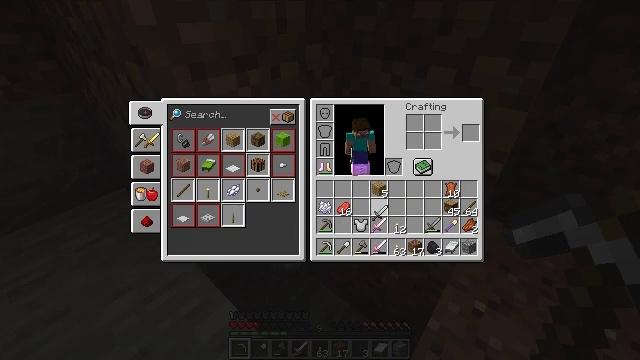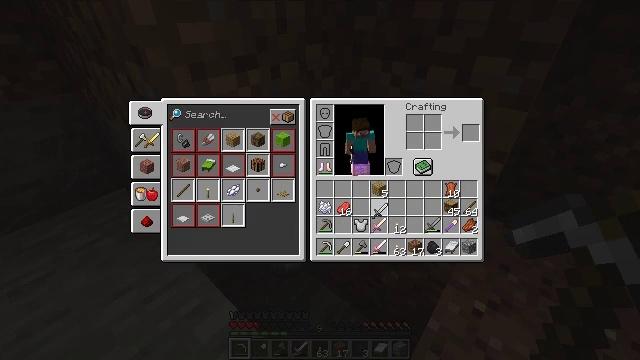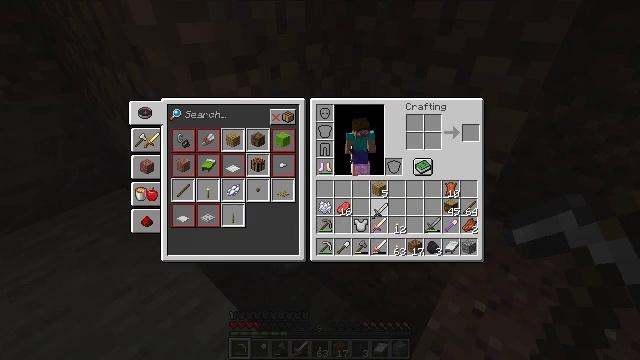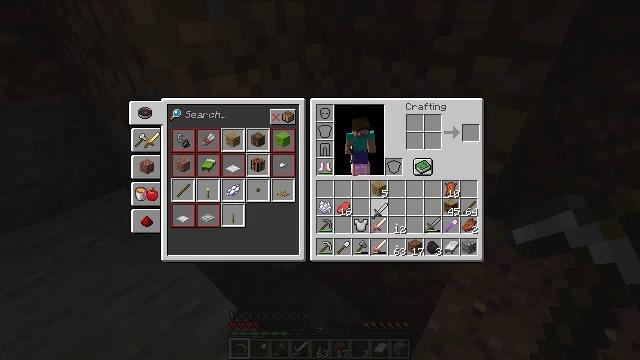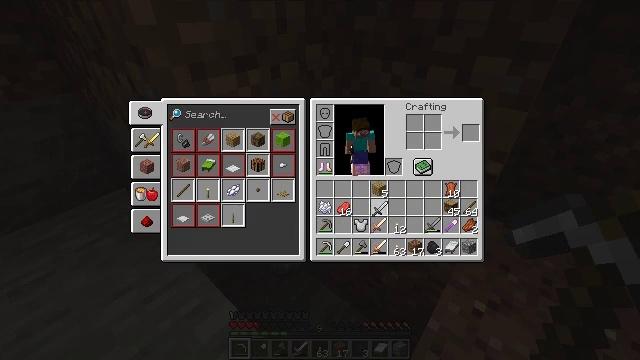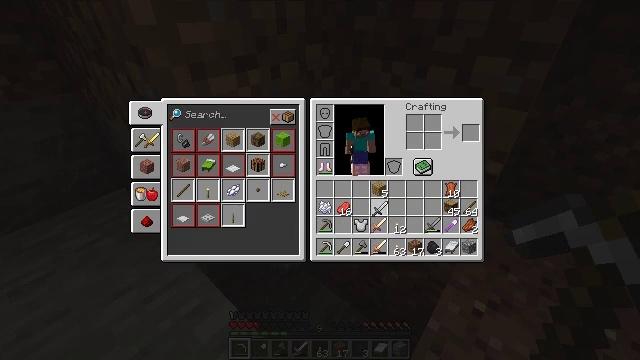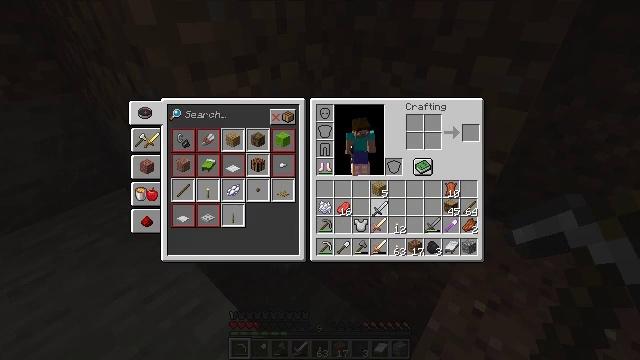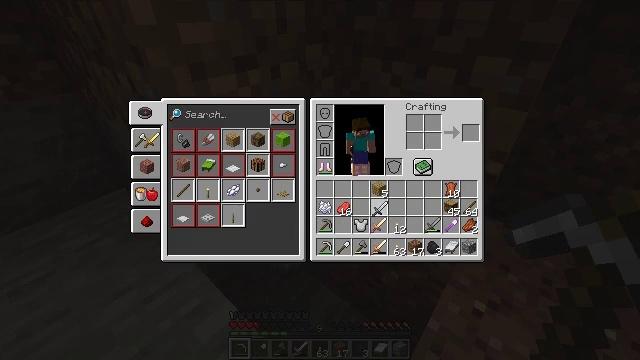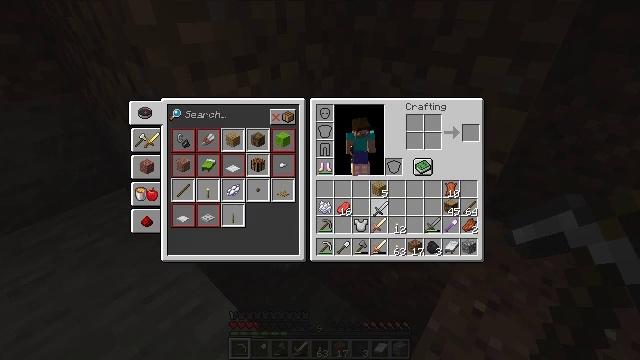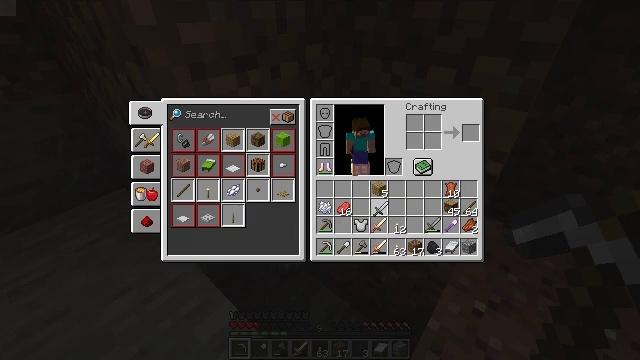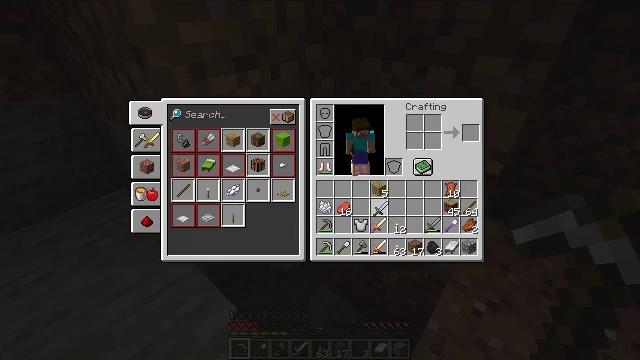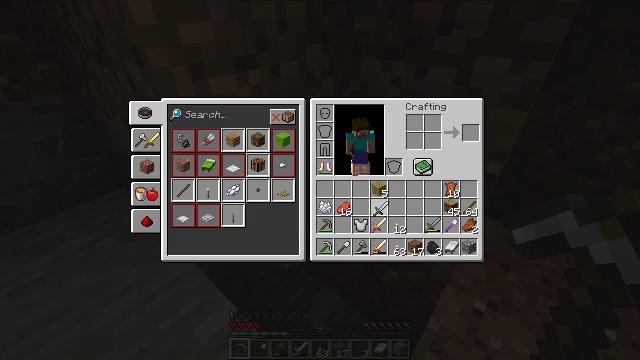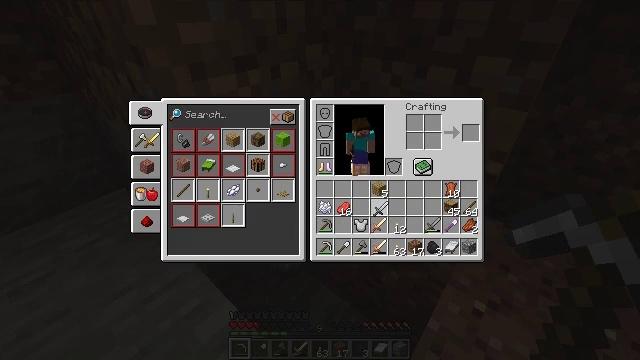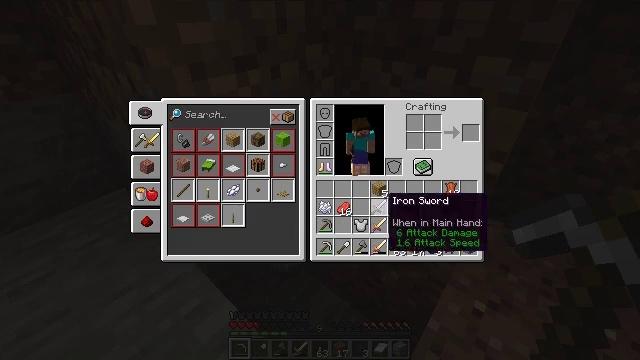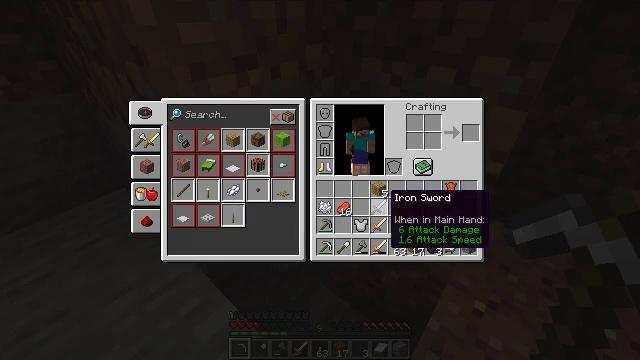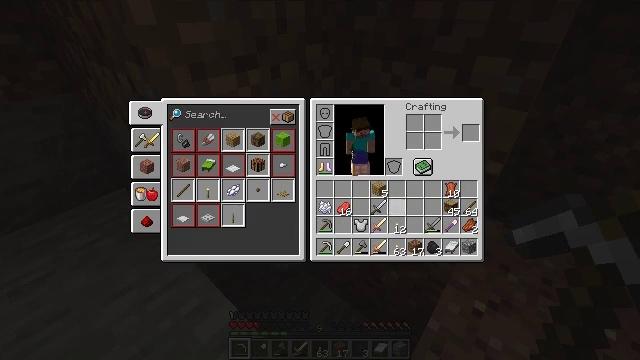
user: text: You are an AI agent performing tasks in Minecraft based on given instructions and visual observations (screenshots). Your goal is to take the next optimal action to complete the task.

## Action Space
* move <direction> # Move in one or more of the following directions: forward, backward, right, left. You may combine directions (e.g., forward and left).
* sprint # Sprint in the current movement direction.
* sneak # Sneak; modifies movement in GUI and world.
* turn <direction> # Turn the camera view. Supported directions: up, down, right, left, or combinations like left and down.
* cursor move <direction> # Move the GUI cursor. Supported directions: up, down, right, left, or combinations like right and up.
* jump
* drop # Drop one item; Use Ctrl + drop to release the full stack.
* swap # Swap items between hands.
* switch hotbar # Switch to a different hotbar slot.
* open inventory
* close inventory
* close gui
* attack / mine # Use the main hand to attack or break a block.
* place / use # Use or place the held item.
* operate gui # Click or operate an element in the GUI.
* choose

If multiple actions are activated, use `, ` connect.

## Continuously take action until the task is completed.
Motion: motion action
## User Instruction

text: Drop an iron shovel.
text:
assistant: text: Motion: no_op
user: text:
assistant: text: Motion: no_op
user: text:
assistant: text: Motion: no_op
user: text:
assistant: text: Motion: no_op
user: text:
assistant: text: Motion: no_op
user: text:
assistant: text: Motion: no_op
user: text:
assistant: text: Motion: no_op
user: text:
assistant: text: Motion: no_op
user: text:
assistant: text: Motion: operate gui
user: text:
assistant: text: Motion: operate gui
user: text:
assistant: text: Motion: operate gui
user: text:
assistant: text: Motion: operate gui
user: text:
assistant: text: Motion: no_op
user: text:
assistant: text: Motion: no_op
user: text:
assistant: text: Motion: cursor move right
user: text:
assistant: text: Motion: cursor move right
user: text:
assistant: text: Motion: cursor move right
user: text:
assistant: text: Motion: cursor move right
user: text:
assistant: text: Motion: cursor move right
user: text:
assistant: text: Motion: no_op
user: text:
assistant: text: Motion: no_op
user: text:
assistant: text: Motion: no_op
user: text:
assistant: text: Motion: no_op
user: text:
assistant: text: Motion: no_op
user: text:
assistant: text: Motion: no_op
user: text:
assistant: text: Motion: no_op
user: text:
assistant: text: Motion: no_op
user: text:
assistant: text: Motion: no_op
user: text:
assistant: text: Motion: no_op
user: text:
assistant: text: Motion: no_op